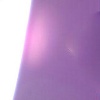
Label: sunburn